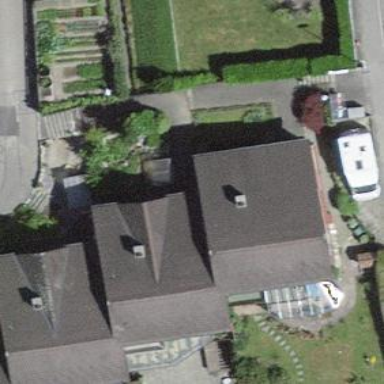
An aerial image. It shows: Terrace building.